Question: Good morning all.
I currently have an email sent to me once a month. for years the team that receives this email have been manually copying and pasting this into an excel sheet, Which is now taking up more time than it should have ever.
I have been asked to automate the process, And I am having issues, I have tried various methods of parsing and cleaning to get the email to some kind of format that I can turn it into a CSV but without any luck. If anyone has any idea's on a great way to parse this email I would greatly appreciate it. I have included an image below, The format does not change at all, there is up to 1500 of them in one email. Certain data had to be blacked out due to security. The programming has all been done in C# .net 4.5.

If any additional information is required please let me know.
Thank you!!
As Requested a plain-text version
<URL>
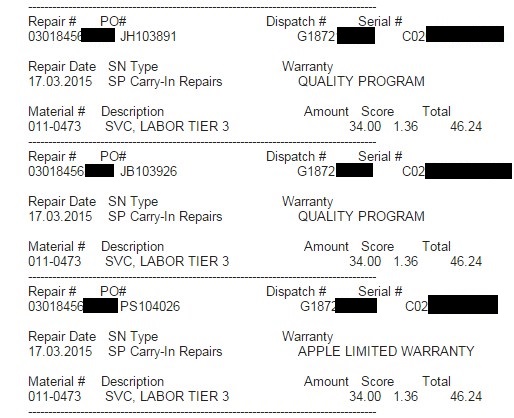
Answer: If the format is always like the one in your sample, consider the following code using string.Split with StringSplitOptions.RemoveEmptyEntries:
'''
public static string inputEmail = "---------------------------------------------------------------------------------------
"
+ "Repair # PO# Dispatch # Serial #
"
+ "03018377XXXX JH103786 G18646XXXX C02NN8NAXXXX
"
+ ""
+ "Repair Date SN Type Warranty
"
+ "10.03.2015 SP Carry-In Repairs APPLE LIMITED WARRANTY
"
+ ""
+ "Material # Description Amount Score Total
"
+ "<PHONE> SVC, LABOR TIER 2 25.00 1.36 34.00
";
private static void Main(string[] args)
{
string[] parts = inputEmail.Split(new string[] { " " }, StringSplitOptions.RemoveEmptyEntries);
foreach (string part in parts)
Console.WriteLine(part.Trim());
}
'''
That produces the following output:
'''
---------------------------------------------------------------------------------------
Repair #
PO#
Dispatch #
Serial #
03018377XXXX
JH103786
G18646XXXX
C02NN8NAXXXX
Repair Date
SN Type
Warranty
10.03.2015
SP Carry-In Repairs
APPLE LIMITED WARRANTY
Material #
Description
Amount
Score
Total
<PHONE>
SVC, LABOR TIER 2
25.00
1.36
34.00
'''
That should be easy to parse (you just hold a counter for lines, reset the counter if ----- line is detected and then you know that line 5 is Repair number, line 6 is PO number ...).